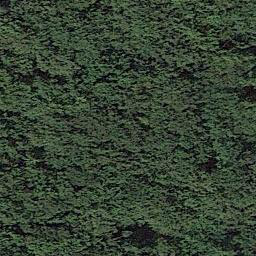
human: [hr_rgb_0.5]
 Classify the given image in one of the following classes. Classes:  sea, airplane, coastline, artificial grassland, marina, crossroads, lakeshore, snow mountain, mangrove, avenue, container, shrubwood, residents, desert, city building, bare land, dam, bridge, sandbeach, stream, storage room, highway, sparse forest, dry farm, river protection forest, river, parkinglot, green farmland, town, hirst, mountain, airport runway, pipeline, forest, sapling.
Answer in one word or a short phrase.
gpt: forest